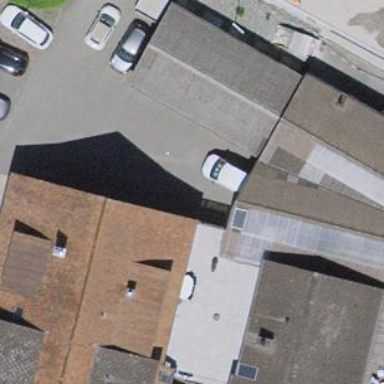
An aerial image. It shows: Garage.